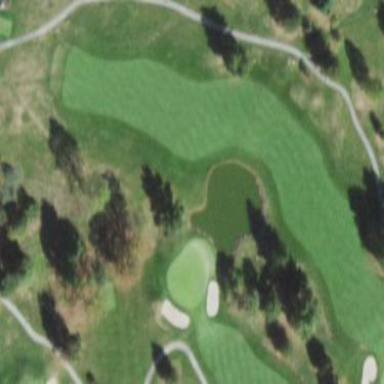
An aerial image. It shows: Grassy area designated as golf fairway.